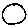
Label: circle